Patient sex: M
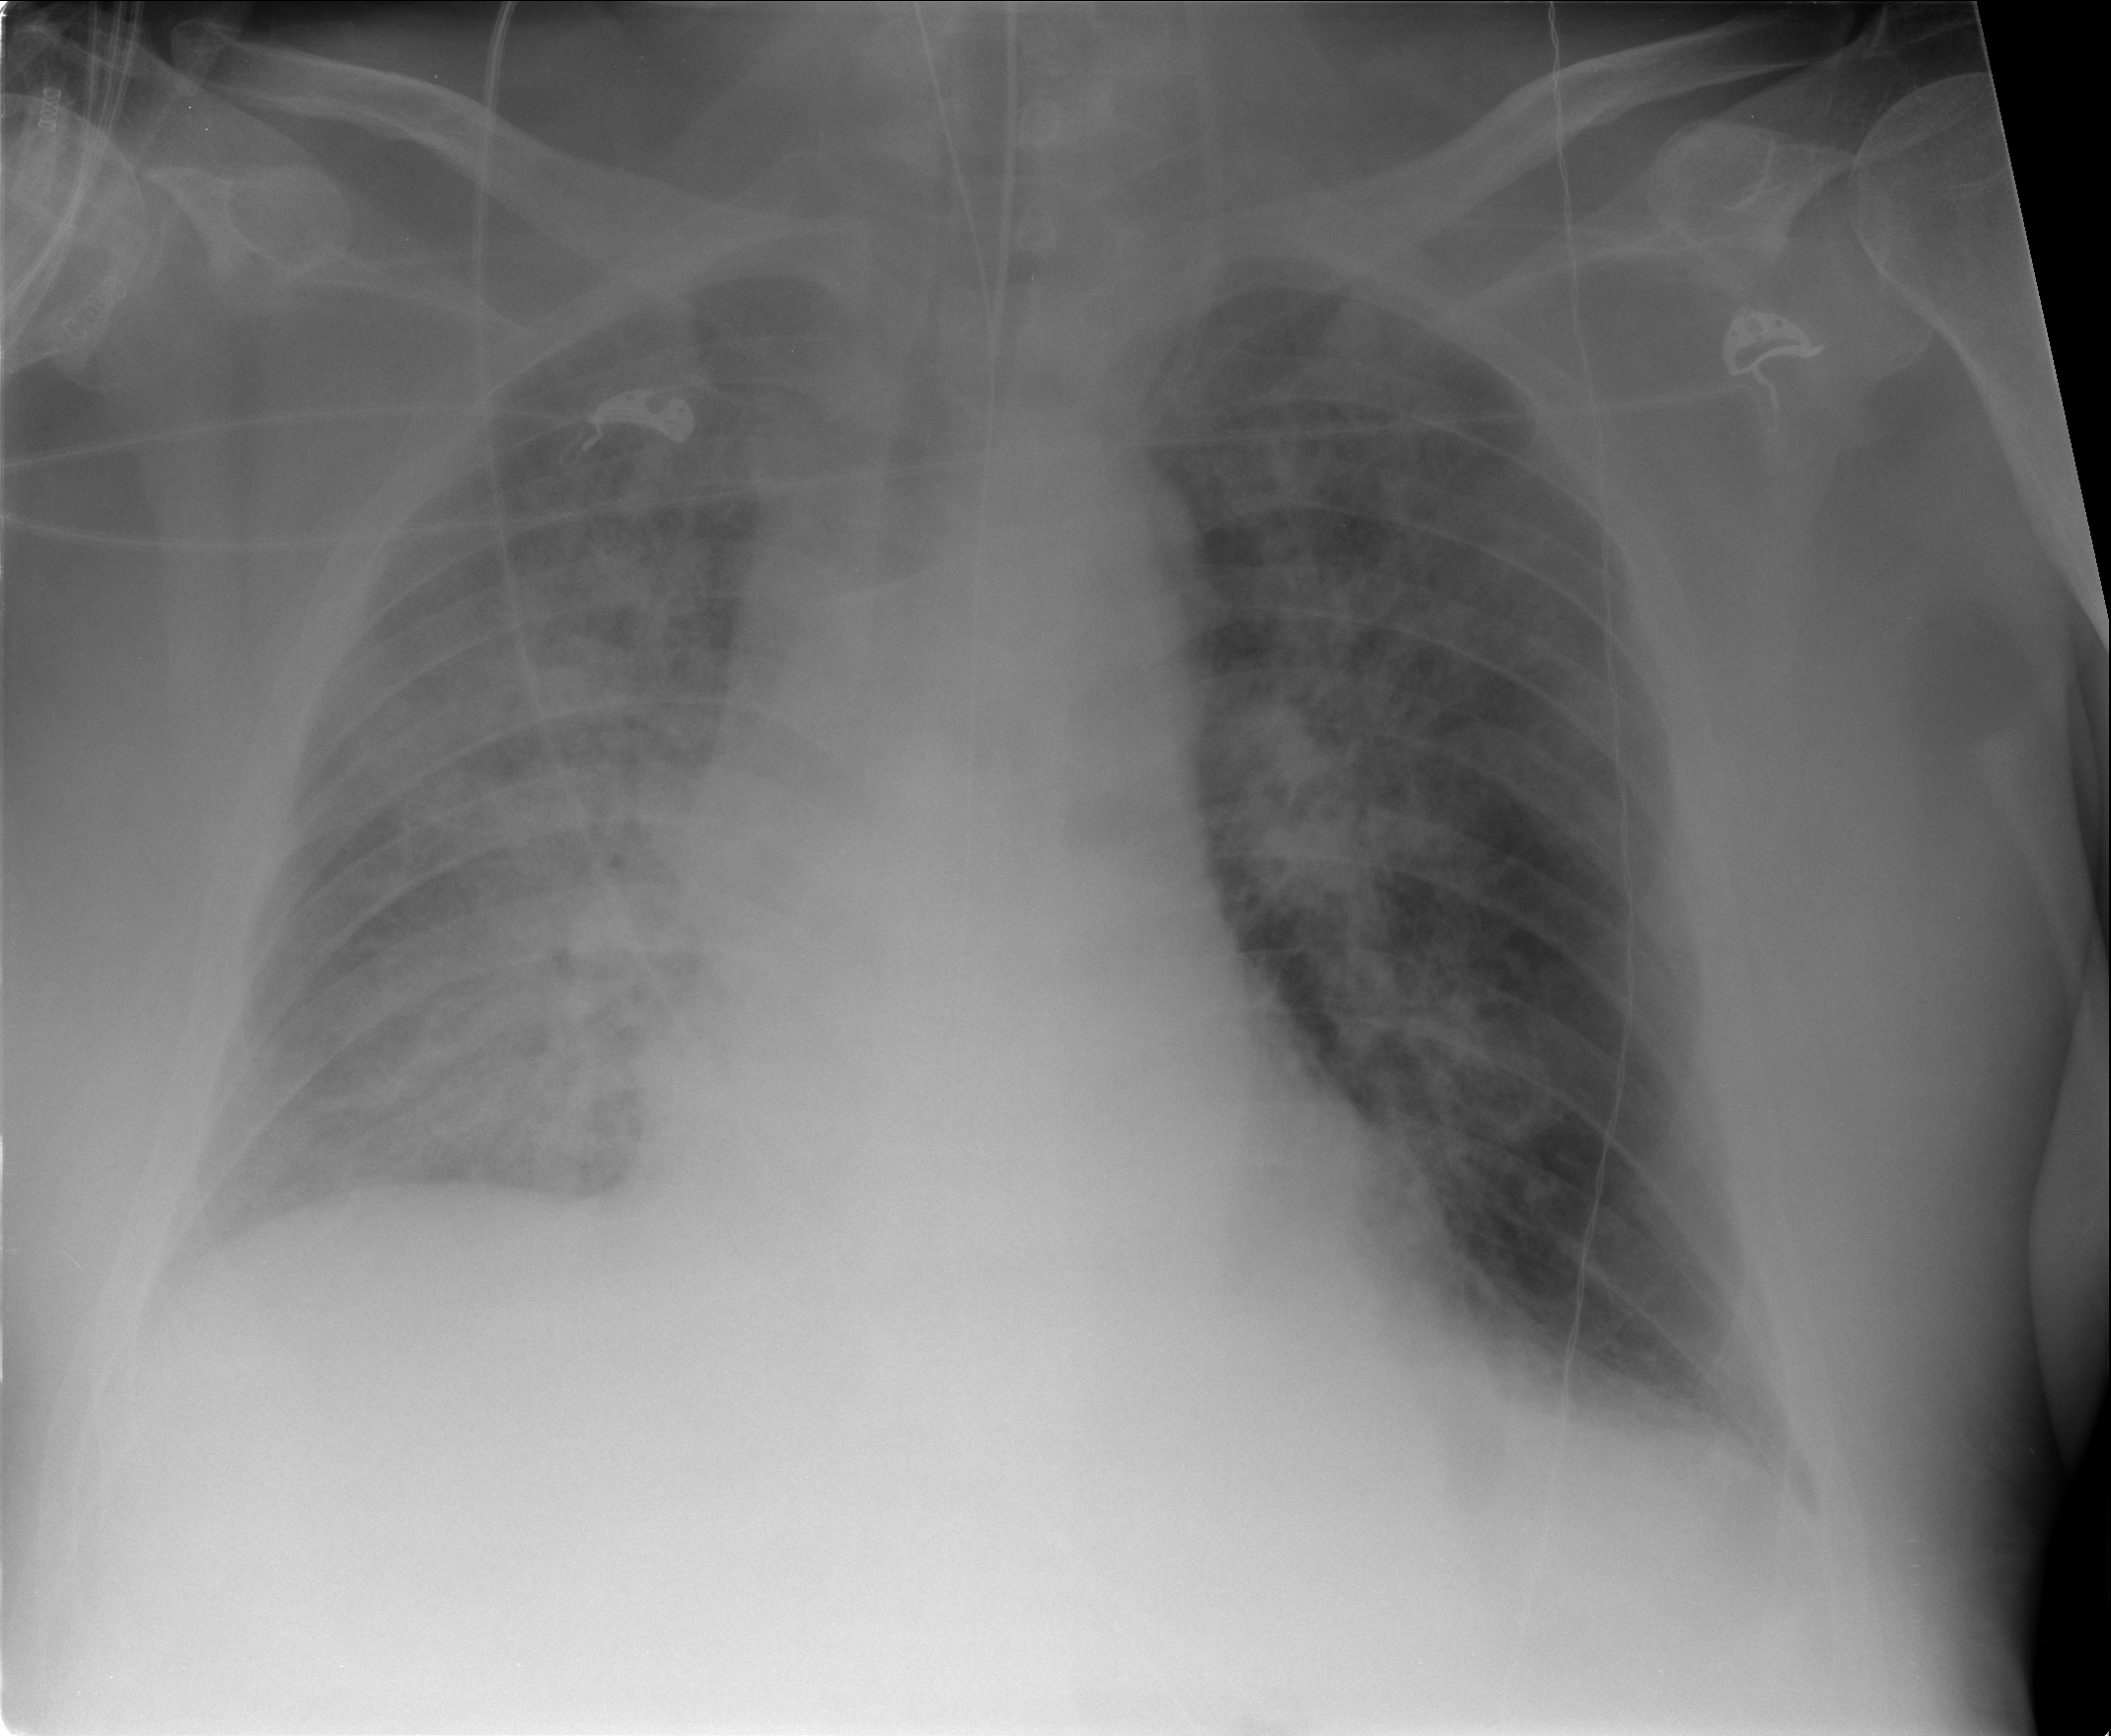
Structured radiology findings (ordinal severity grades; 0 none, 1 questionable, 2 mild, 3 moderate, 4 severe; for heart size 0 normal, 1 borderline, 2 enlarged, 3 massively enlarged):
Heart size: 0
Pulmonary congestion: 2
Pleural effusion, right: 2
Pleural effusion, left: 2
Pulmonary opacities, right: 4
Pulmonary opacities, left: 3
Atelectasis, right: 3
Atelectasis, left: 2